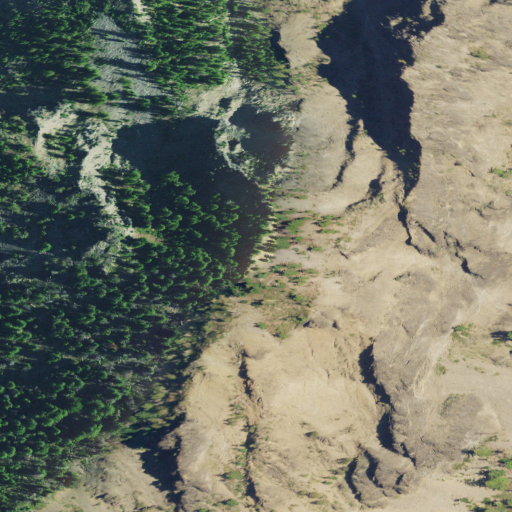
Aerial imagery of mountain in Oregon named Lakeview Mountain containing shrub and evergreen forest